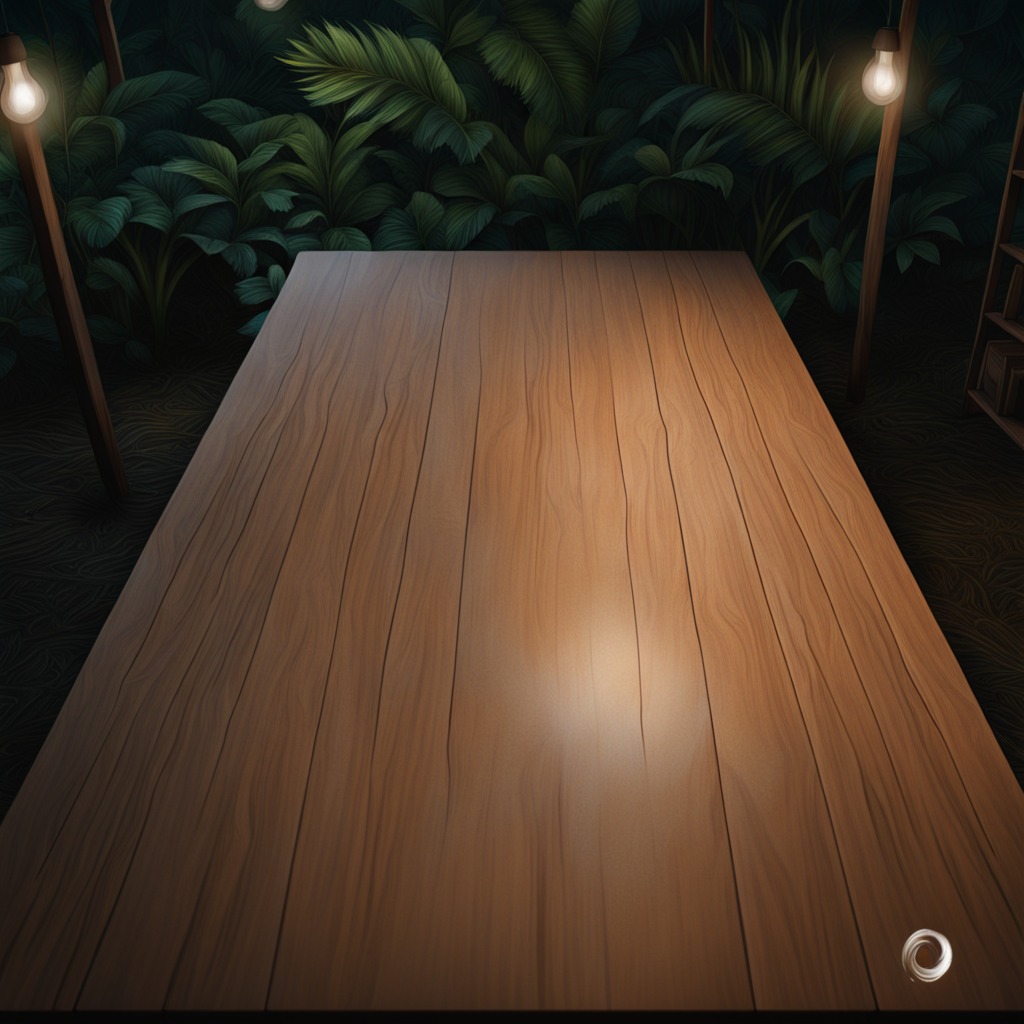
A metal nut is lying on a wooden table inside a jungle field workshop tent at night.